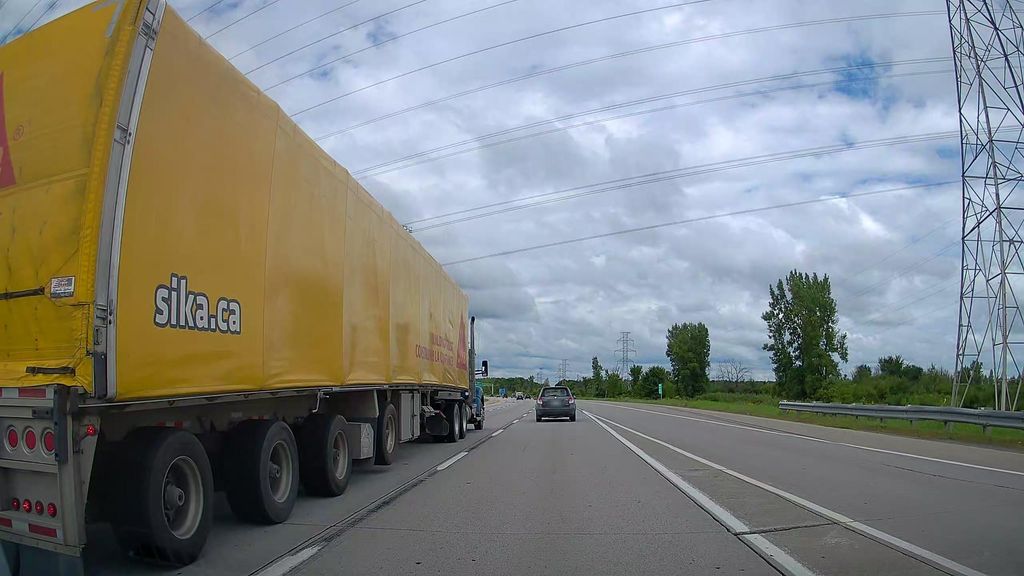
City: montreal